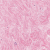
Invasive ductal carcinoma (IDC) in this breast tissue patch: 0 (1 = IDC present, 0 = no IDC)